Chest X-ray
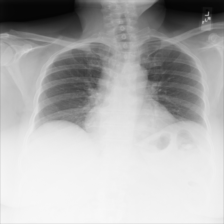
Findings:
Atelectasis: negative
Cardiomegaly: negative
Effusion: negative
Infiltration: positive
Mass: negative
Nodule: negative
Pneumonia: negative
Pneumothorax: negative
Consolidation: negative
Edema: negative
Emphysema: negative
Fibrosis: negative
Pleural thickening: negative
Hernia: negative